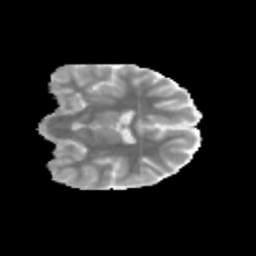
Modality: MD
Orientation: coronal
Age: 11
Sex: male
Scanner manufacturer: siemens
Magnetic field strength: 3 T
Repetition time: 3.8 s
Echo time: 0.07 s